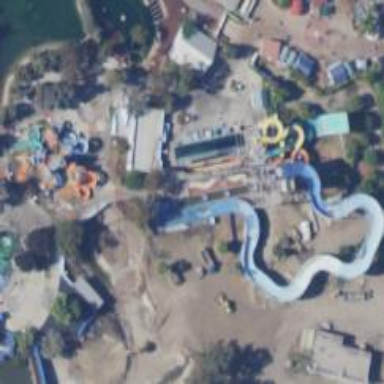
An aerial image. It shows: Water slide attraction.